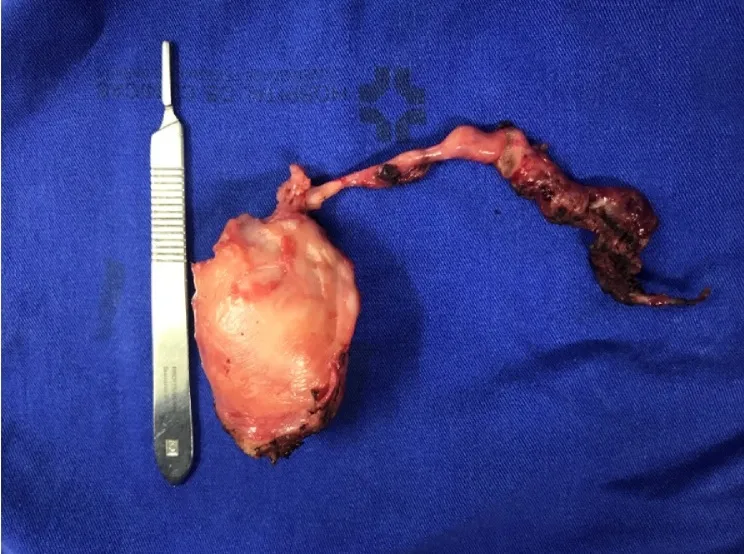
Left hemiuterus and uterine tube after laparoscopic resection.
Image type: medical_photograph (other_medical_photograph)